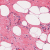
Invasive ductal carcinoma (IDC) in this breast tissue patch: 0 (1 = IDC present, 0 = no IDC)